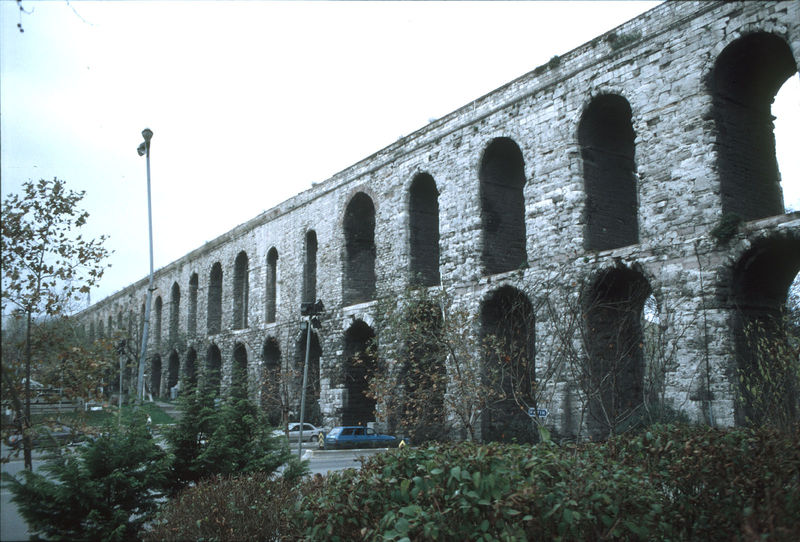
Titel: Valens-Aquädukt
Standort: Istanbul (EU - Türkei)
Schlagwörter: baum, himmel, weiß, bäume, grün, fenster, grau, lampe, laterne, pfeiler, strasse, alt, lang, stein, steine, brücke, busch, büsche, gebüsch, kanal, sträucher, pflanzen, bogen, mauer, auto, rundbogen, hoch, foto, bögen, arkade, ruine, antike, groß, arkaden, rom, fahren, antik, aquädukt, viadukt, autos, tunnel, bauwerk, bewuchs, archäologie, länge, kolosseum, arccheologie, auqadukt, autostrasse